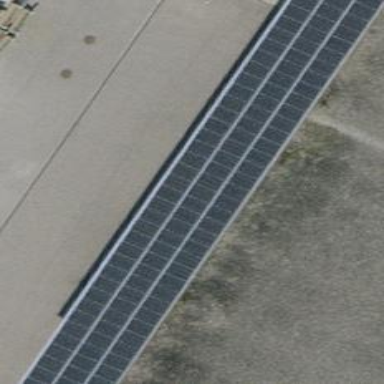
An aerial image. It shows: Solar power generator using photovoltaic panels.